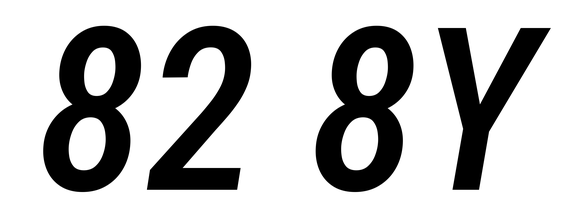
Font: Roboto-Italic_Condensed_Medium_Italic